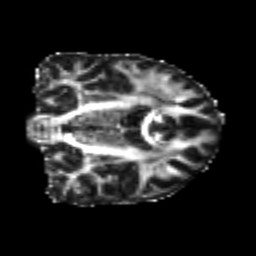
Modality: FA
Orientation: coronal
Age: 24
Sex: male
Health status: healthy
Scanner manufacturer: philips
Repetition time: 7.386 s
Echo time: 0.08599 s